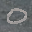
Label: 0